Question: At <URL>, we see the following table:

> Controls the percentage of the index that has to have been updated
before a new sampling run is triggered.
What does "sampling" mean? Why do updates invalidate the index? I know indices from relational databases and in this case there is no need to maintain indices (adding/deleting row corresponds to adding/deleting node in some BTree).
Could someone why resampling of indices in Neo4j is necessary?
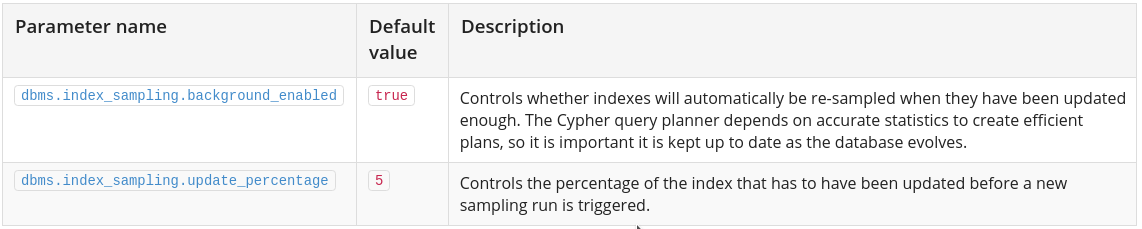
Answer: The index is always valid.
Periodic sampling generates statistics used by the Cypher execution planner, so that is can generate plans that are more optimal for the current state of the DB.
To quote from the <URL>:
> When a Cypher query is issued, it gets compiled to an execution plan
that can run and answer the query. The Cypher query engine uses
available information about the database, such as schema information
about which indexes and constraints exist in the database. Neo4j also
uses statistical information about the database to optimize the
execution plan.